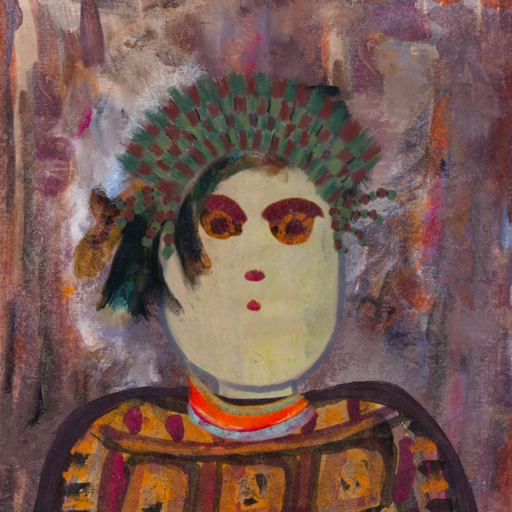
Background: Hypocrite, Head And Neck Front: Hill_Girl, Face Front: Doll, Bust: Doll, Hair Front: Pipe, Head Accessory: After_Raid_Crown, Second Necklace: Blank, Necklace: Sisters, Baby: Blank